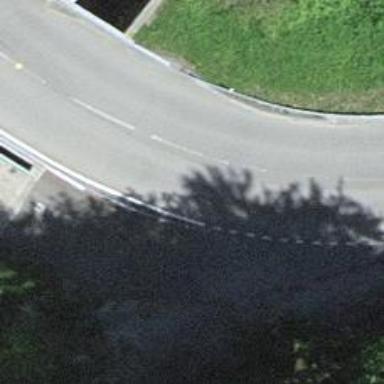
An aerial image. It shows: Tertiary road with asphalt surface.